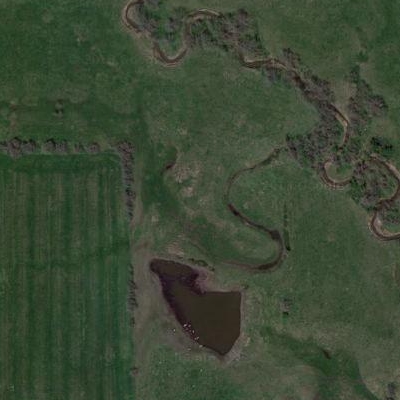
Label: aGrass